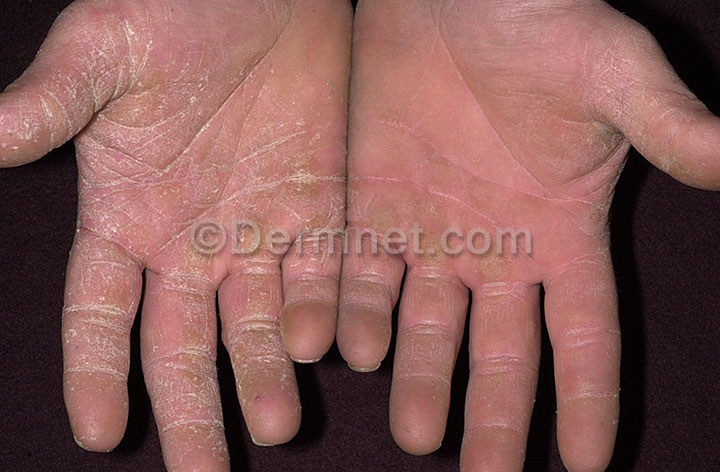
Disease: Tinea Ringworm Candidiasis and other Fungal Infections